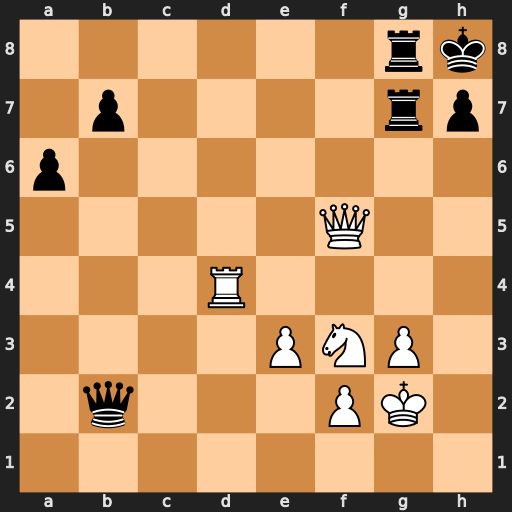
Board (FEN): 6rk/1p4rp/p7/5Q2/3R4/4PNP1/1q3PK1/8
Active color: w
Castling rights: -
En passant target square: -
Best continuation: Qf6 Qc2 Ne5